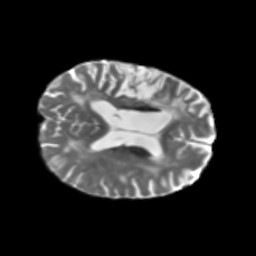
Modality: T2w
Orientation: axial
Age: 67
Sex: female
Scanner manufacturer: siemens
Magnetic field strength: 3 T
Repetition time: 5.25 s
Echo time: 0.08 s